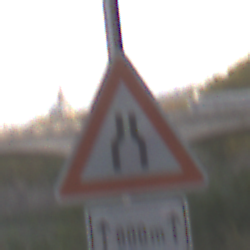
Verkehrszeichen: VerengteFahrbahn
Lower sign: LaengeEinerStrecke1
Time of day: MorningAfternoon
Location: Outdoor (Suburban)
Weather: PartlyCloudy
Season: NotSpecified
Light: Natural